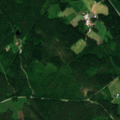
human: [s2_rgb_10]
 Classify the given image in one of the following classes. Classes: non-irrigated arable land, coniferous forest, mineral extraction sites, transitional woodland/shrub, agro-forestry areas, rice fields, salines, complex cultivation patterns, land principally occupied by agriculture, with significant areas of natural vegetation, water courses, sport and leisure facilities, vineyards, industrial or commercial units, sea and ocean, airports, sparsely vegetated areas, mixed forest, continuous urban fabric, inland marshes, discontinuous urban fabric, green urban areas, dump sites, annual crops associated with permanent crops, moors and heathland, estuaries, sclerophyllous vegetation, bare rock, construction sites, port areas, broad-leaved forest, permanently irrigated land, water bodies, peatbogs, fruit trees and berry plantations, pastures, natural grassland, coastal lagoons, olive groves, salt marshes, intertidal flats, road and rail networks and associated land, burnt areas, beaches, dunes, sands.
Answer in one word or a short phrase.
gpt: land principally occupied by agriculture, with significant areas of natural vegetation, coniferous forest, mixed forest